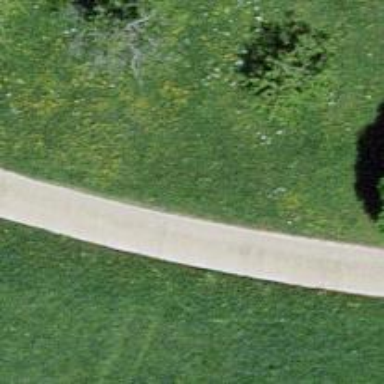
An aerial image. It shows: Well-maintained track road with grade 1 tracktype.